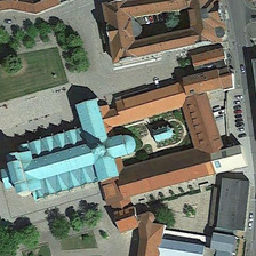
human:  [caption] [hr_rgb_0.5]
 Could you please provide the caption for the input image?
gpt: The ceiling of the church is blue.

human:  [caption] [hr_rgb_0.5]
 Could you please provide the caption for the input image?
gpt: the lawn is a square .

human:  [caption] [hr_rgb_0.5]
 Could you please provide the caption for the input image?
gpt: The ceiling of the church is blue.

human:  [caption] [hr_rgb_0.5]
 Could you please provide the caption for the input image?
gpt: The roof of the church is blue.

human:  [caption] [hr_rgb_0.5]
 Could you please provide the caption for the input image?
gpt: The roof of the church is blue.